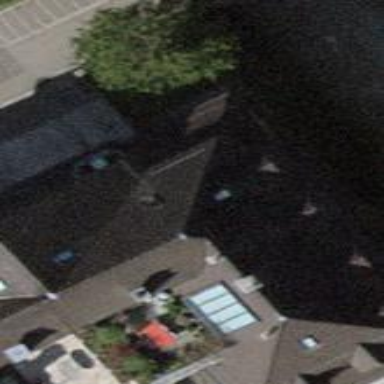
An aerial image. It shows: Building with hipped roof.